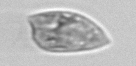
Label: Prorocentrum_dentatum